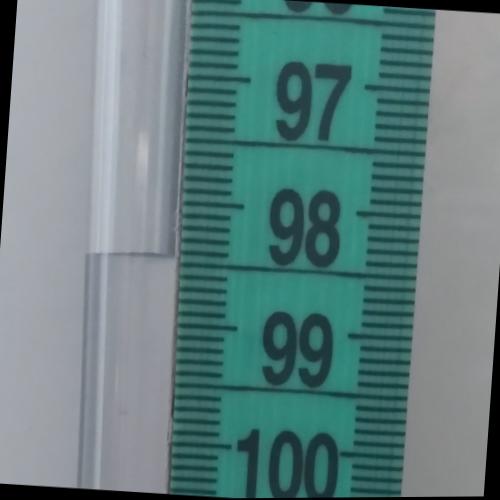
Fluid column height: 98.4 cm